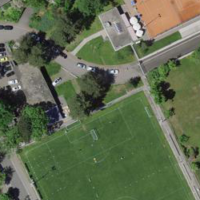
EUNIS habitat code: 53
Species observed at this site:
Prunus padus